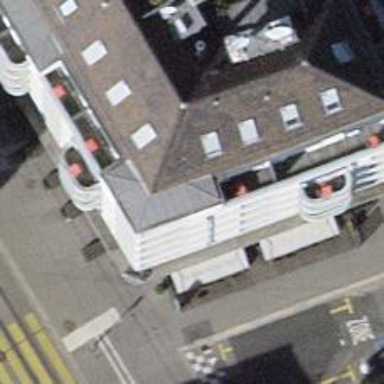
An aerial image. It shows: Bar.